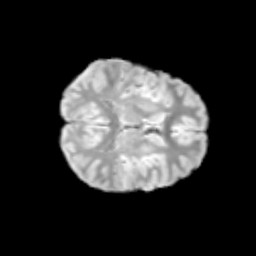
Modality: T2w
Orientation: axial
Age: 12
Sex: male
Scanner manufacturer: siemens
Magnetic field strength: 3 T
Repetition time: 3.8 s
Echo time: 0.07 s